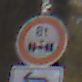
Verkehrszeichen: TatsaechlicheAchslast
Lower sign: RichtungsangabeDurchPfeile2
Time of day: MorningAfternoon
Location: Outdoor (Nature)
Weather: Overcast
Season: Autumn
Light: Natural